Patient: sex F, age 54
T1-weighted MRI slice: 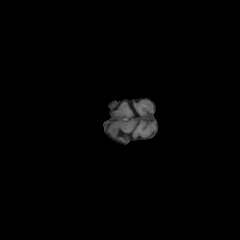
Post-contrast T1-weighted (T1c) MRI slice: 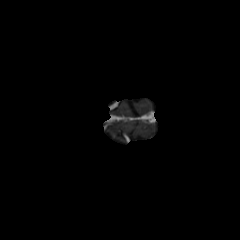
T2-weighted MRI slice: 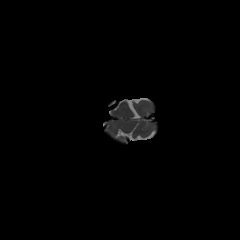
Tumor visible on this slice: no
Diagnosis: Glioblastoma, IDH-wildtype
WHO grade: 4